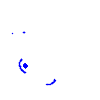
Particle: pion